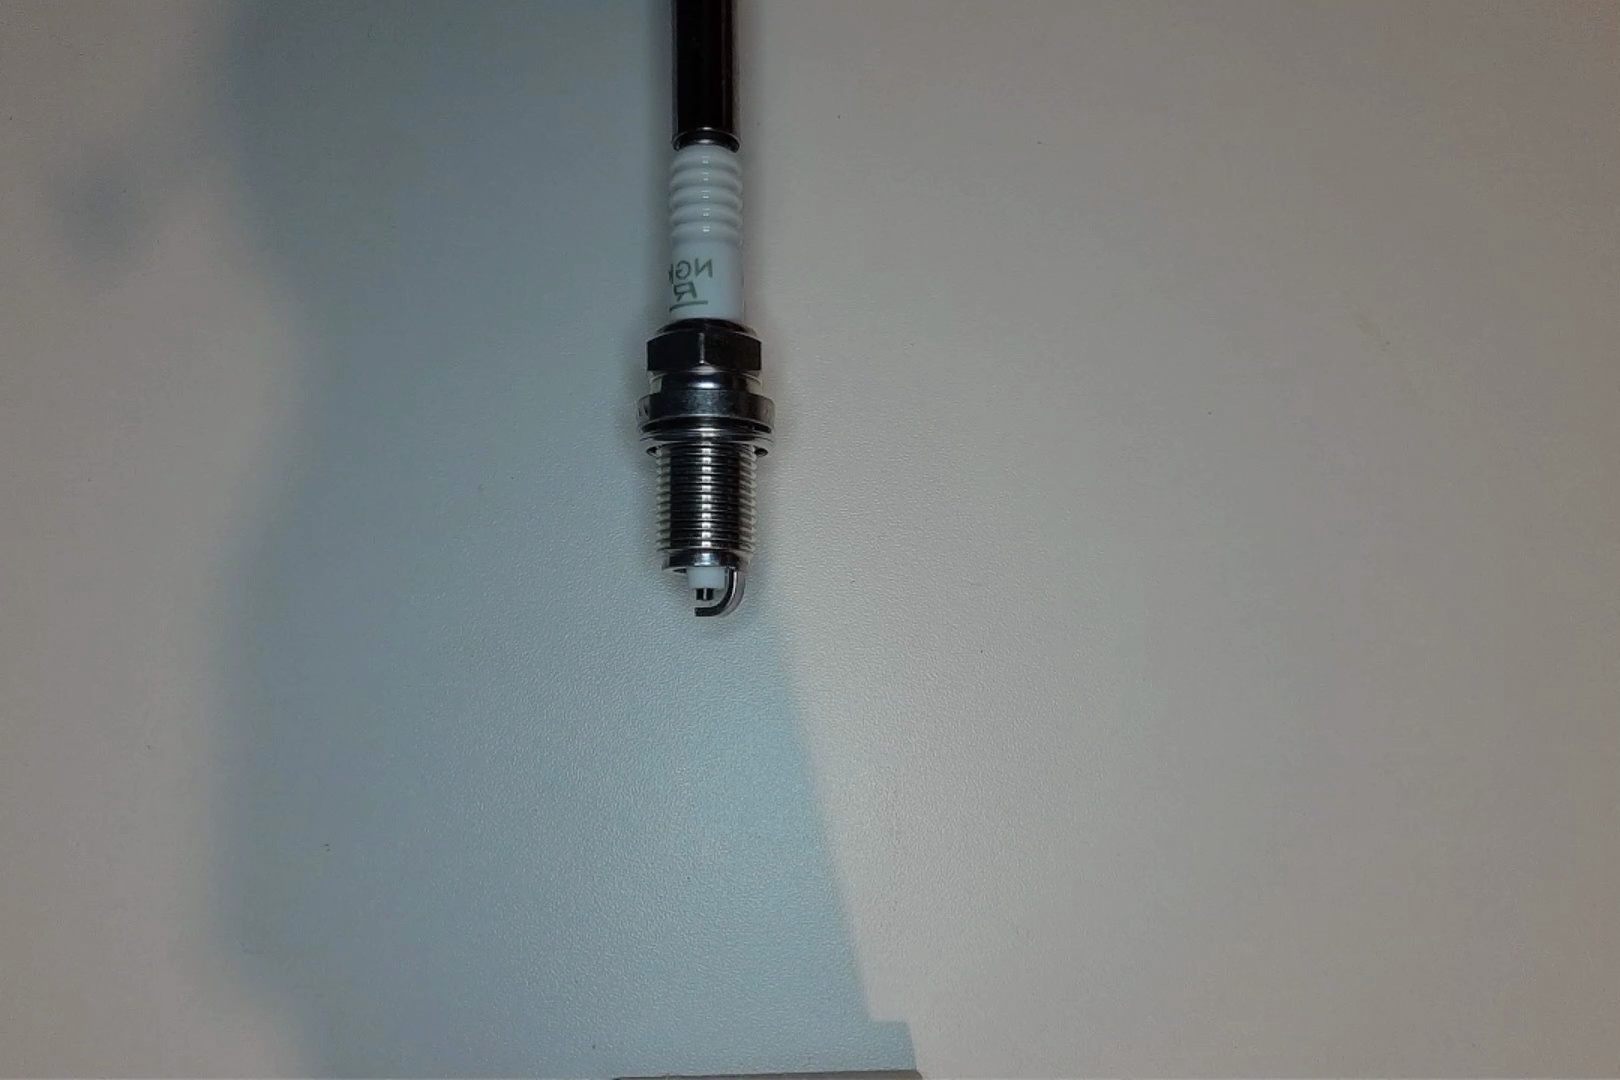
Label: no anomaly